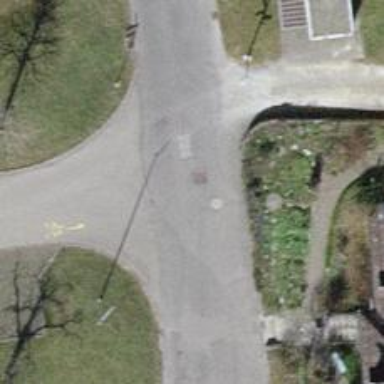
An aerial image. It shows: Residential road with asphalt surface.